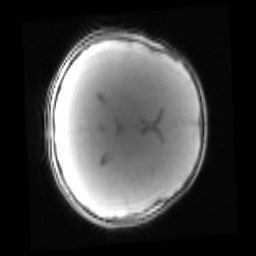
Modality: PDw
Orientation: axial
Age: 10
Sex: female
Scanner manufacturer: siemens
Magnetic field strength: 3 T
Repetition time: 0.25 s
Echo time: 0.00103 s